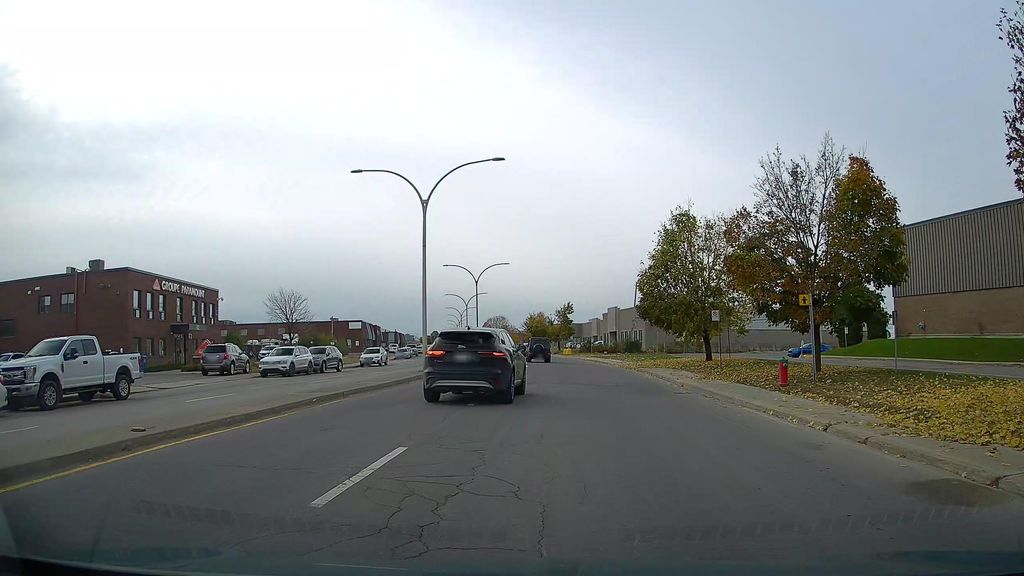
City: montreal